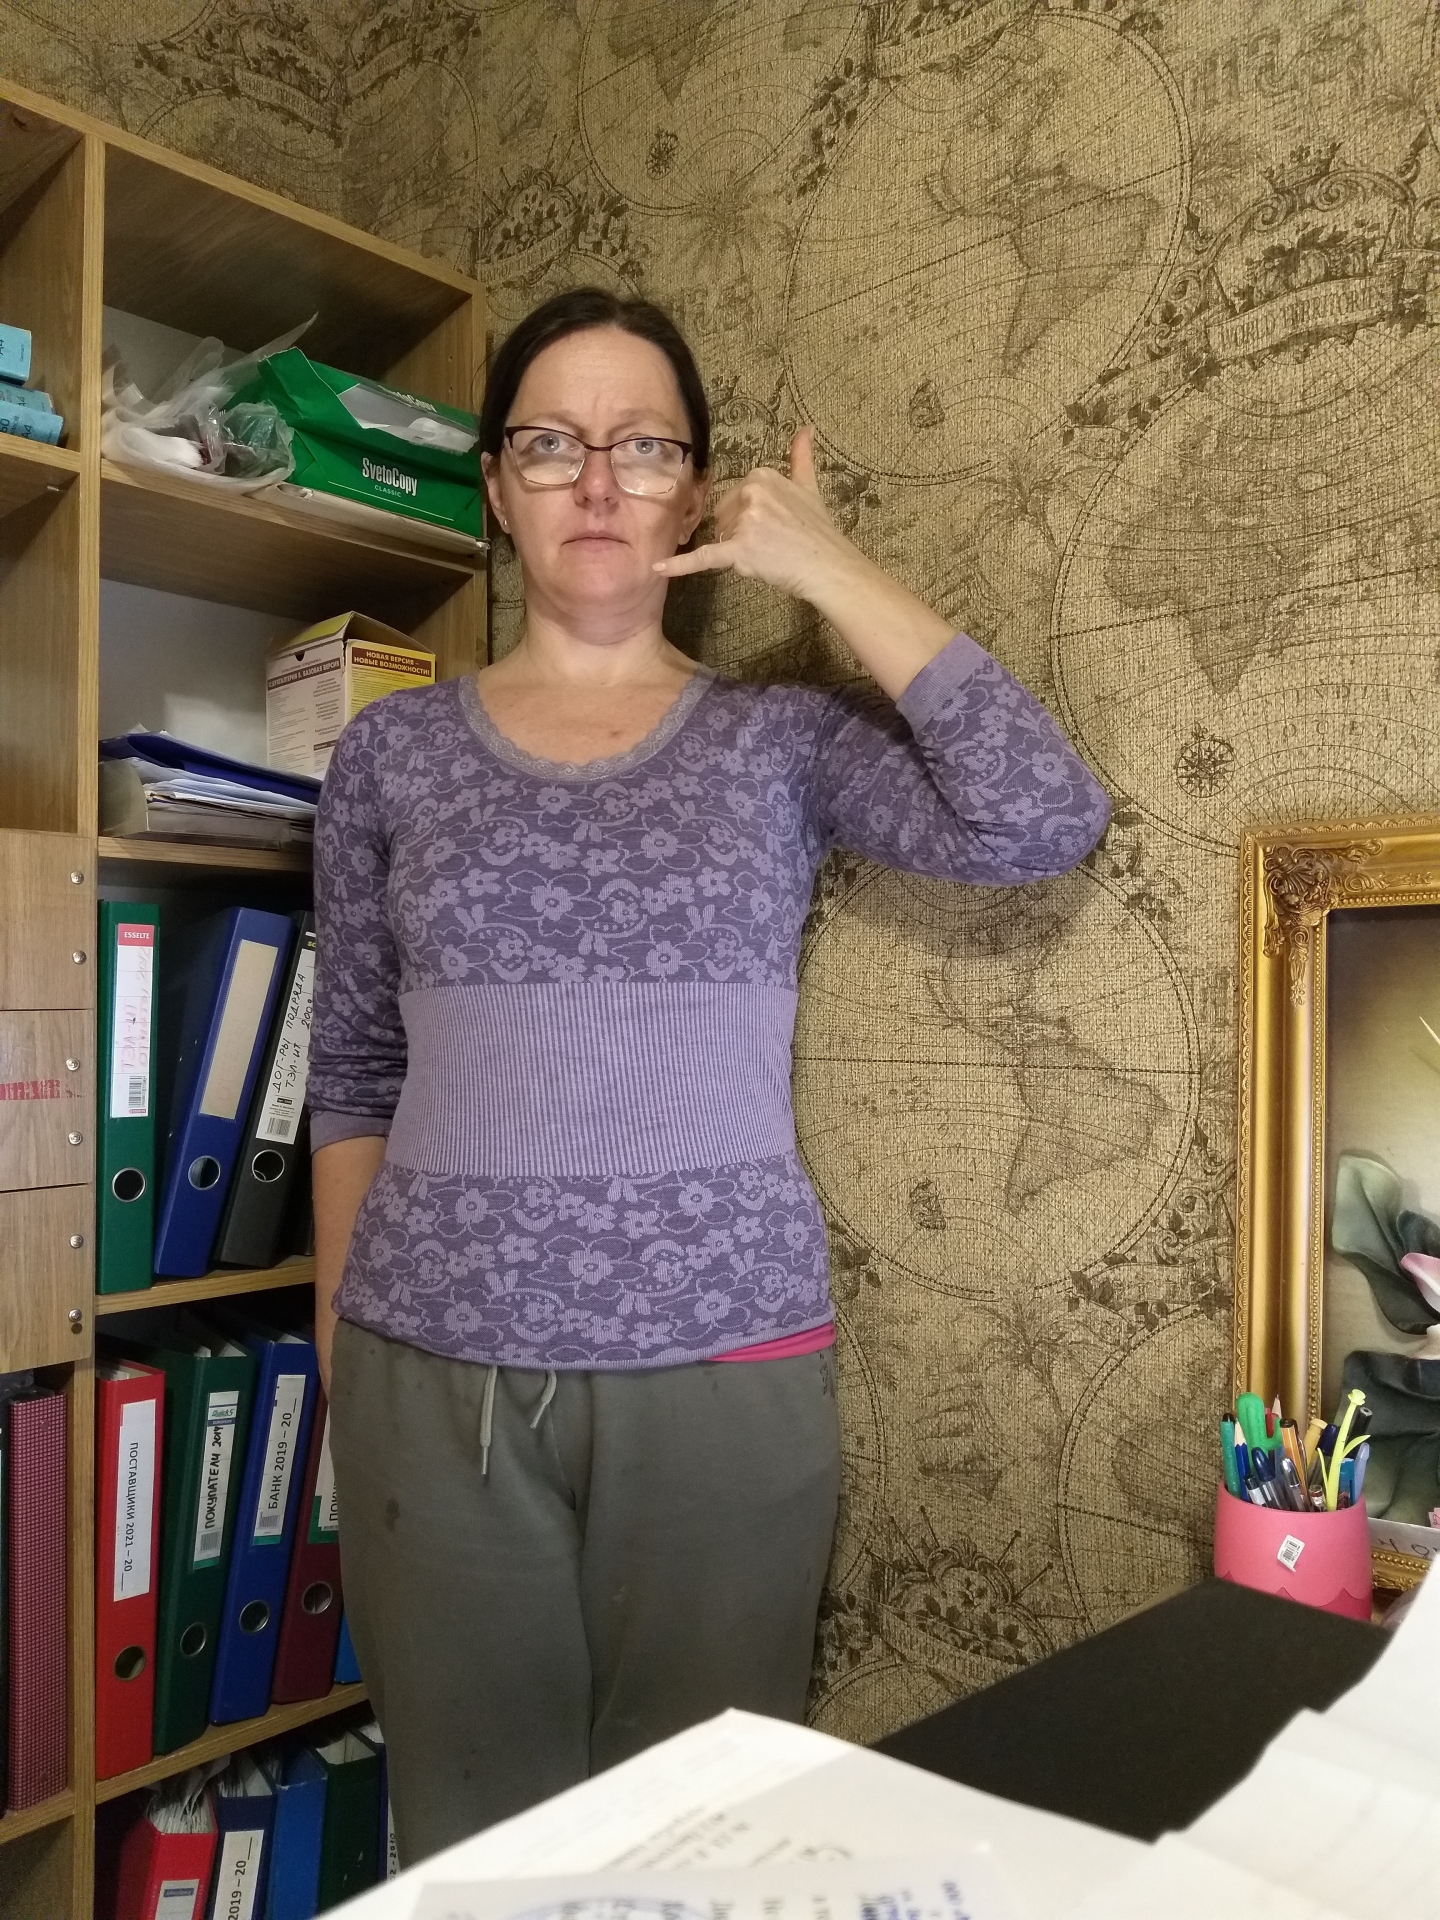
Label: clear